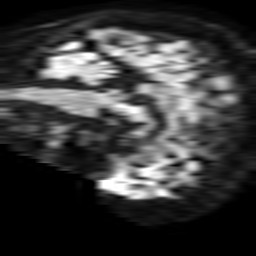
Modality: TRACE
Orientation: sagittal
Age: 40
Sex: female
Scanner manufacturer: philips
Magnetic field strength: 1.5 T
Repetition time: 3.506 s
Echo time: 0.07078 s